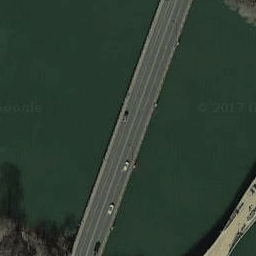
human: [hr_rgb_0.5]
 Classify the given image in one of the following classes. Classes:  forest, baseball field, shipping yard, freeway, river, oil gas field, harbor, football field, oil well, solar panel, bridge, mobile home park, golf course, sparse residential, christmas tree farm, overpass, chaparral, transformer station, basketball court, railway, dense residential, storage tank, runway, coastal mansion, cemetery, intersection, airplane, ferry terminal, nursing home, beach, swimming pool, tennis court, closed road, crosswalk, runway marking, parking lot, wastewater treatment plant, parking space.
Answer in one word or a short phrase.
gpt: bridge